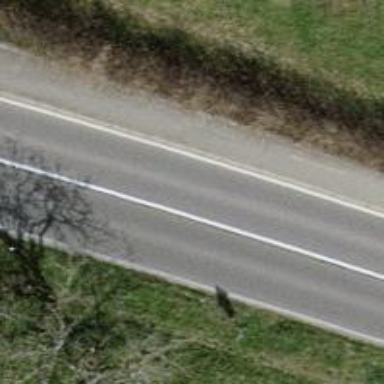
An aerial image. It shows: Primary highway with asphalt surface and cycle track on the right side.